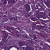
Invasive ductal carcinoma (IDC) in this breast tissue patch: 1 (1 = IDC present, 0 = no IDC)